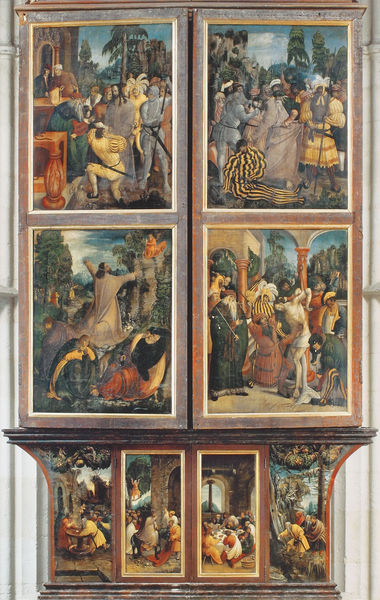
Titel: Hochaltar der Wallfahrts- und Filialkirche zum Kostbaren Blut Christi in Pulkau
Standort: Pulkau, Wallfahrts- und Filialkirche zum Kostbaren Blut Chrtisti (EU - AUT - Niederösterreich)
Schlagwörter: blau, flügel, gemälde, himmel, grün, bunt, holz, säulen, rot, neues testament, gold, engel, fesseln, bogen, ölgemälde, soldaten, tafel, tor, geld, knien, ritter, altar, heiligenschein, christus, jesus, heilige, biblisch, szenen, altarbild, tafelbild, tafeln, flügelaltar, apostel, passion, ölberg, tafelnflügel